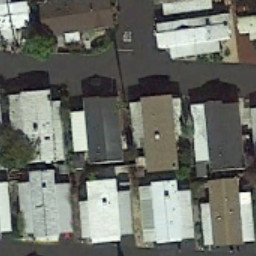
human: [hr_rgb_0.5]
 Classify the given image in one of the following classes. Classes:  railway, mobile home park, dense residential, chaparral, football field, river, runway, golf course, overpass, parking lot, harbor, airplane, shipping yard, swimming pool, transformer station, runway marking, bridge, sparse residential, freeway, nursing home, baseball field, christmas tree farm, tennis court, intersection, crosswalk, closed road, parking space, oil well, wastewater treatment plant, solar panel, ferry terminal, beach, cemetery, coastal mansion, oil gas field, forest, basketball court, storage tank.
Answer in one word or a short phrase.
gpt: mobile home park